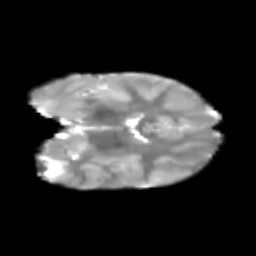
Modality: T2w
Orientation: coronal
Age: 6
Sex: male
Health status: healthy